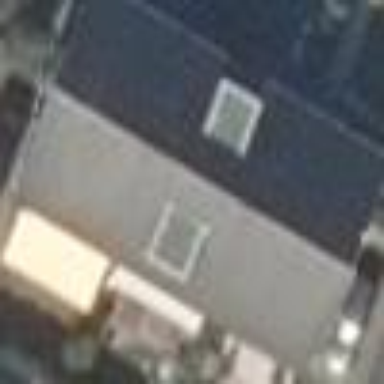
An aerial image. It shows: Terrace building with gabled roof.